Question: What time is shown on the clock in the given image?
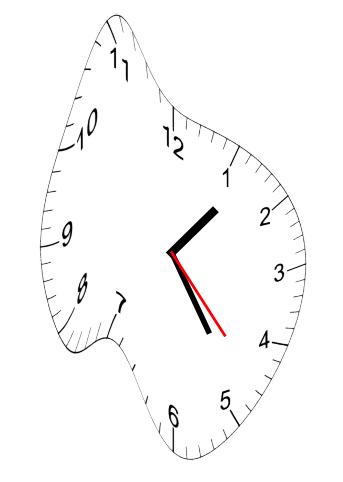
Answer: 01:24:23